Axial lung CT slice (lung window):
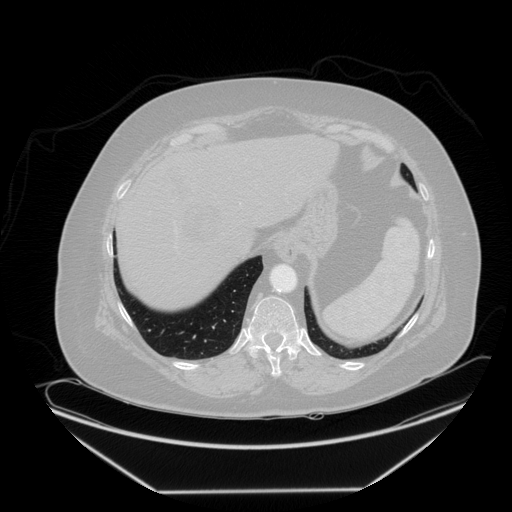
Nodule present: no